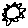
Label: sun